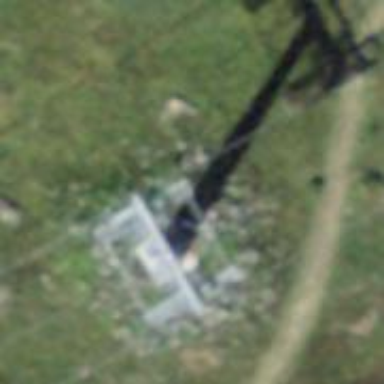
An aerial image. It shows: Pylon used for aerialway.